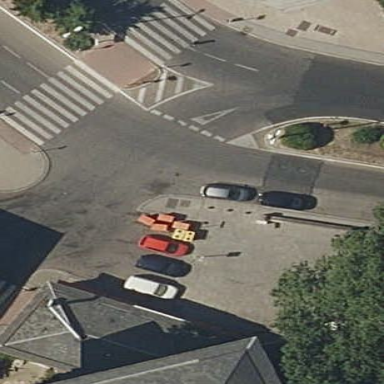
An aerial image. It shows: Square.